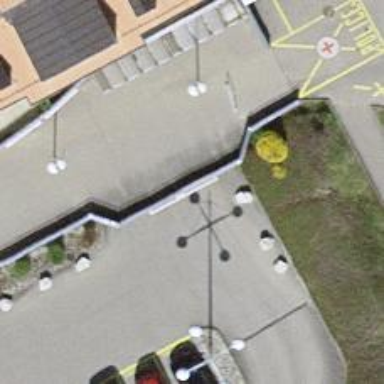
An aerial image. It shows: Parking entrance.